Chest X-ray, AP view. Patient: 6 years old, sex M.
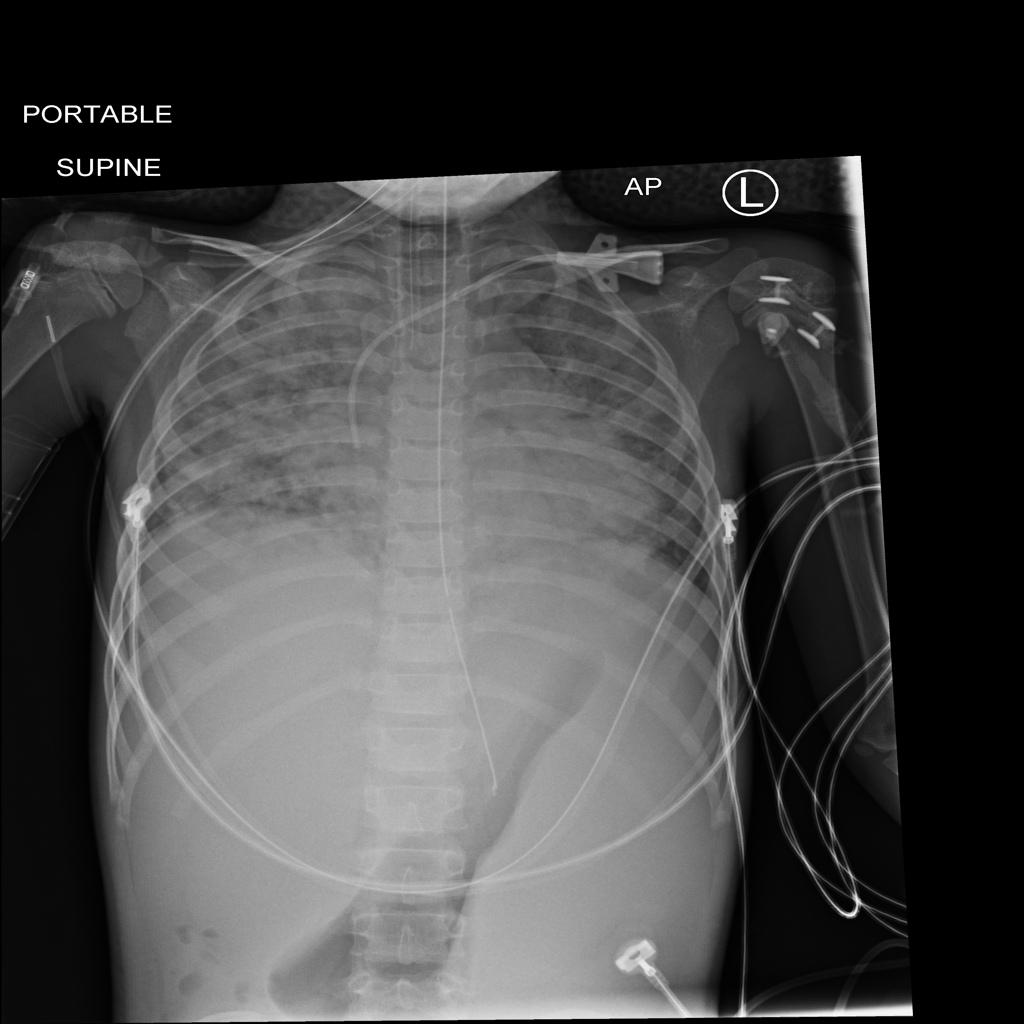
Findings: Infiltration